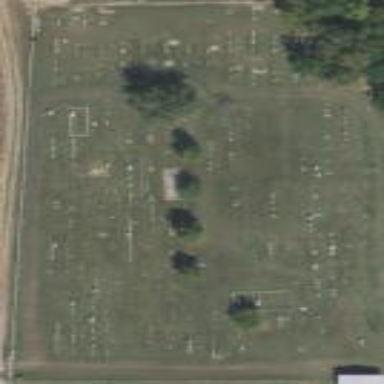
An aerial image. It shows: Cemetery.